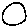
Label: circle